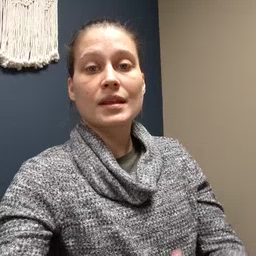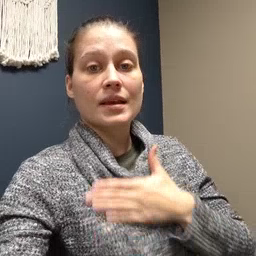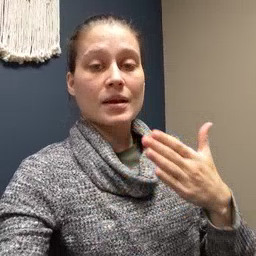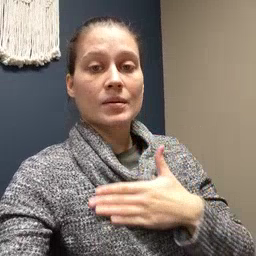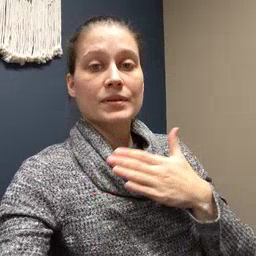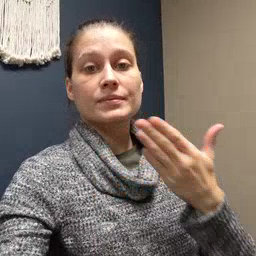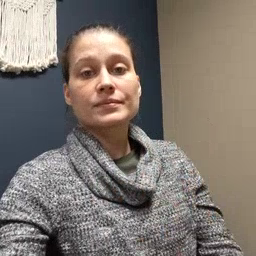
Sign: happy